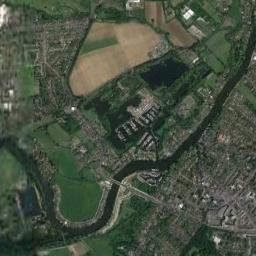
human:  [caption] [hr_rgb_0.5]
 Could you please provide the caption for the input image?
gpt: Many trees are around the river .

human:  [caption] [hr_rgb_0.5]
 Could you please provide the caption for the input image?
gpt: A winding blue-blue river with bustling cities on both sides .

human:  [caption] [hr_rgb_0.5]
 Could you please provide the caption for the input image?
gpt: The river goes through farmland and houses .

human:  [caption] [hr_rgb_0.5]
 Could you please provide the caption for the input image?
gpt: The deep blue river with a winding bank is flanked by some fields and residential areas .

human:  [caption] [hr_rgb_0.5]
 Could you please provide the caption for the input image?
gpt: There are many buildings and some green meadows near the river .